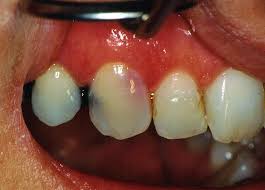
Condition: Tooth Discoloration